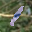
Label: 1